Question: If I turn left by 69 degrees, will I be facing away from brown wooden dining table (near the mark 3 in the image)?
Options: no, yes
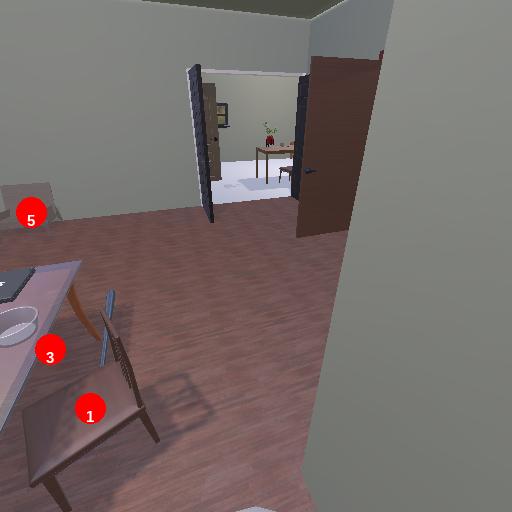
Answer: no